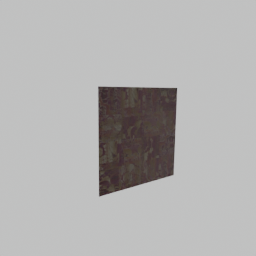
Label: decoration